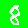
Digit: 8